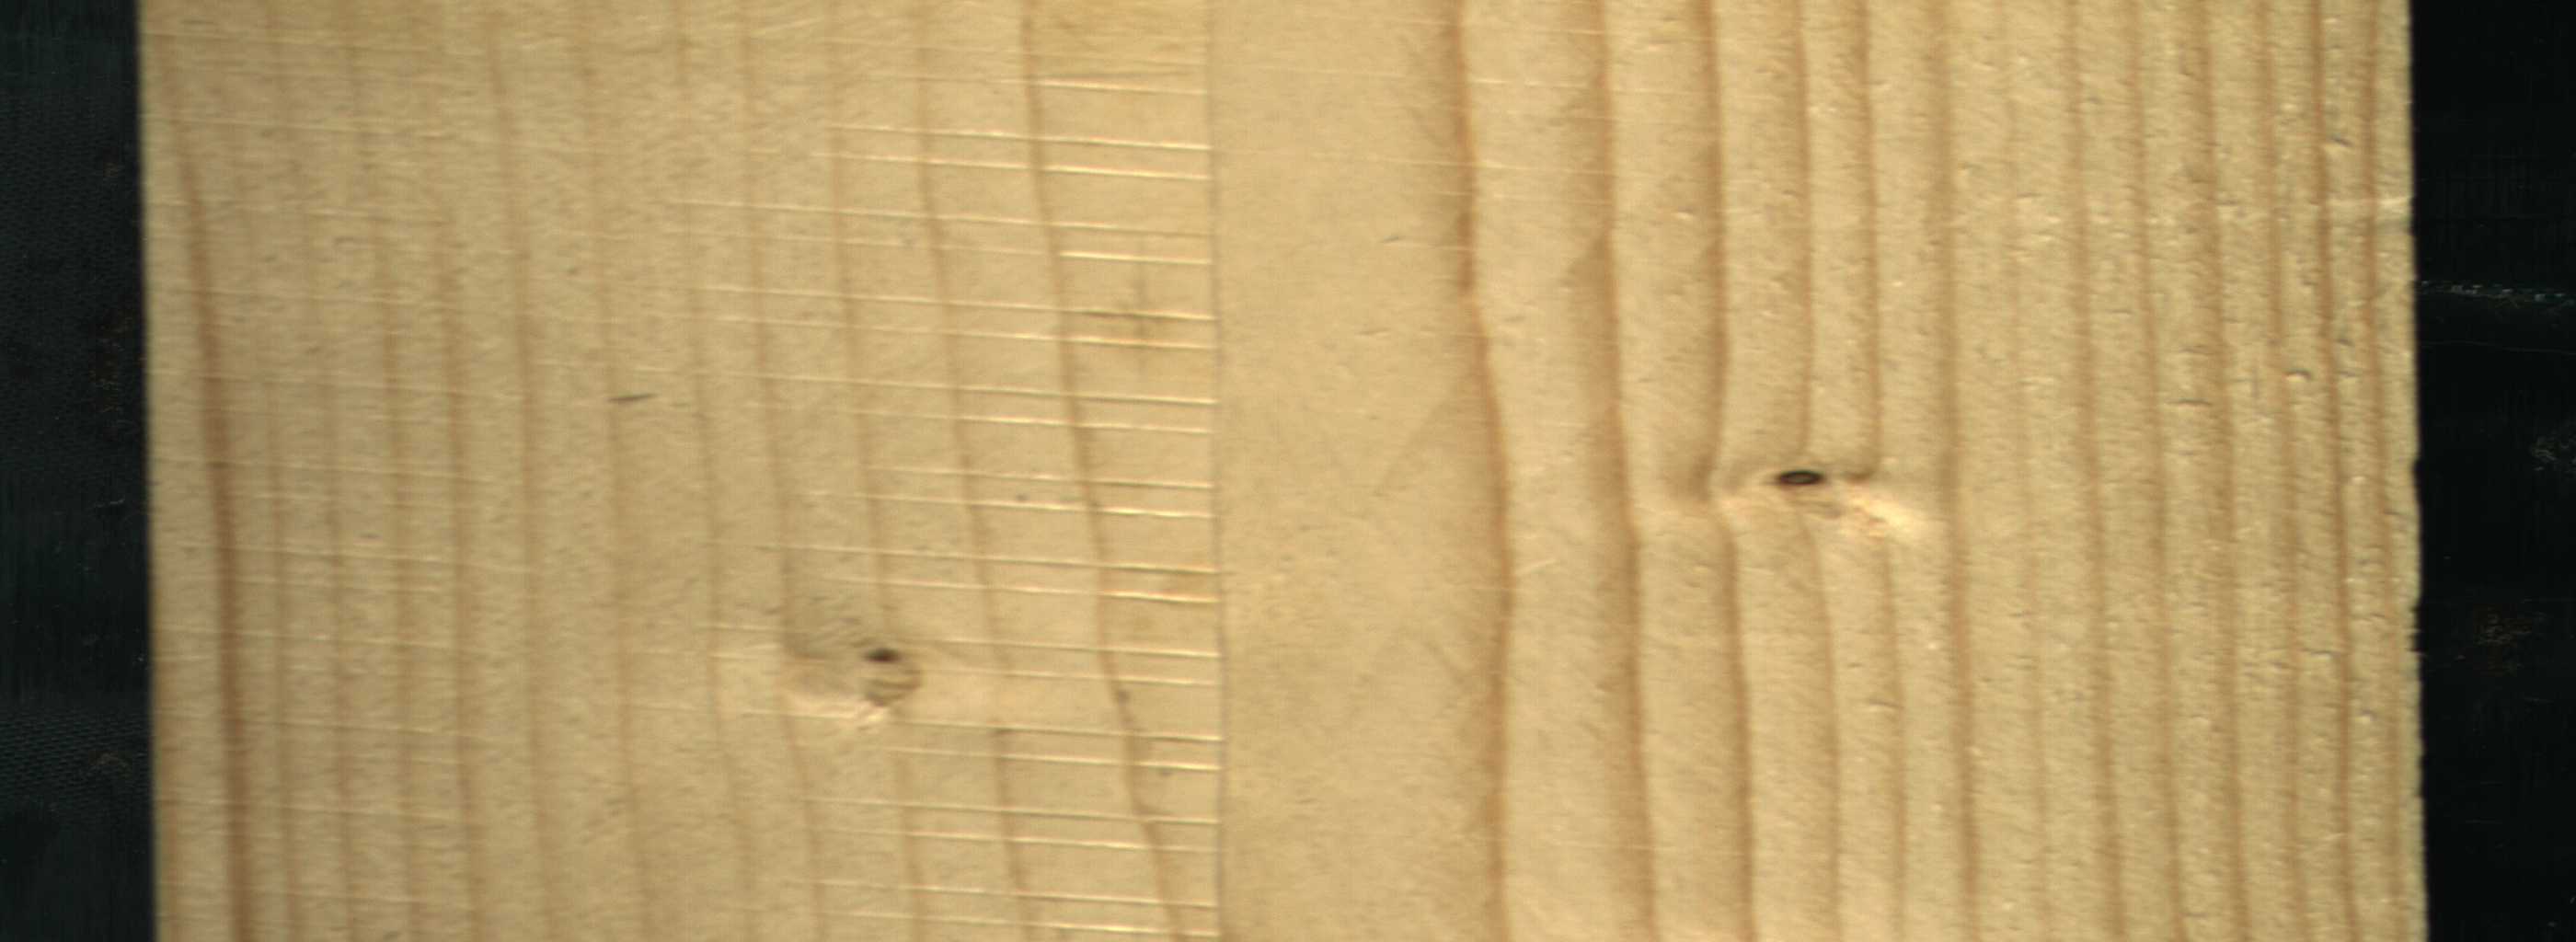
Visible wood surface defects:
Dead_Knot
Live_Knot